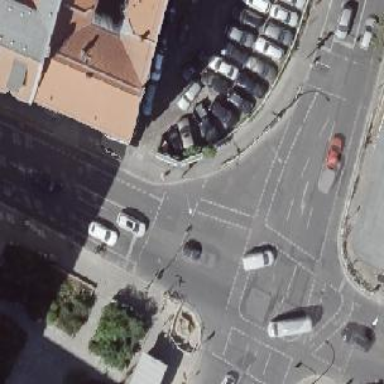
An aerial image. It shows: Road with traffic signals controlling the flow of traffic.